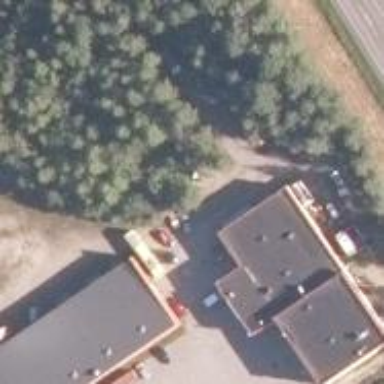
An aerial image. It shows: Public building.